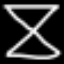
Label: hourglass